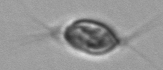
Label: Chrysochromulina